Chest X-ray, PA view. Patient: 68 years old, sex M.
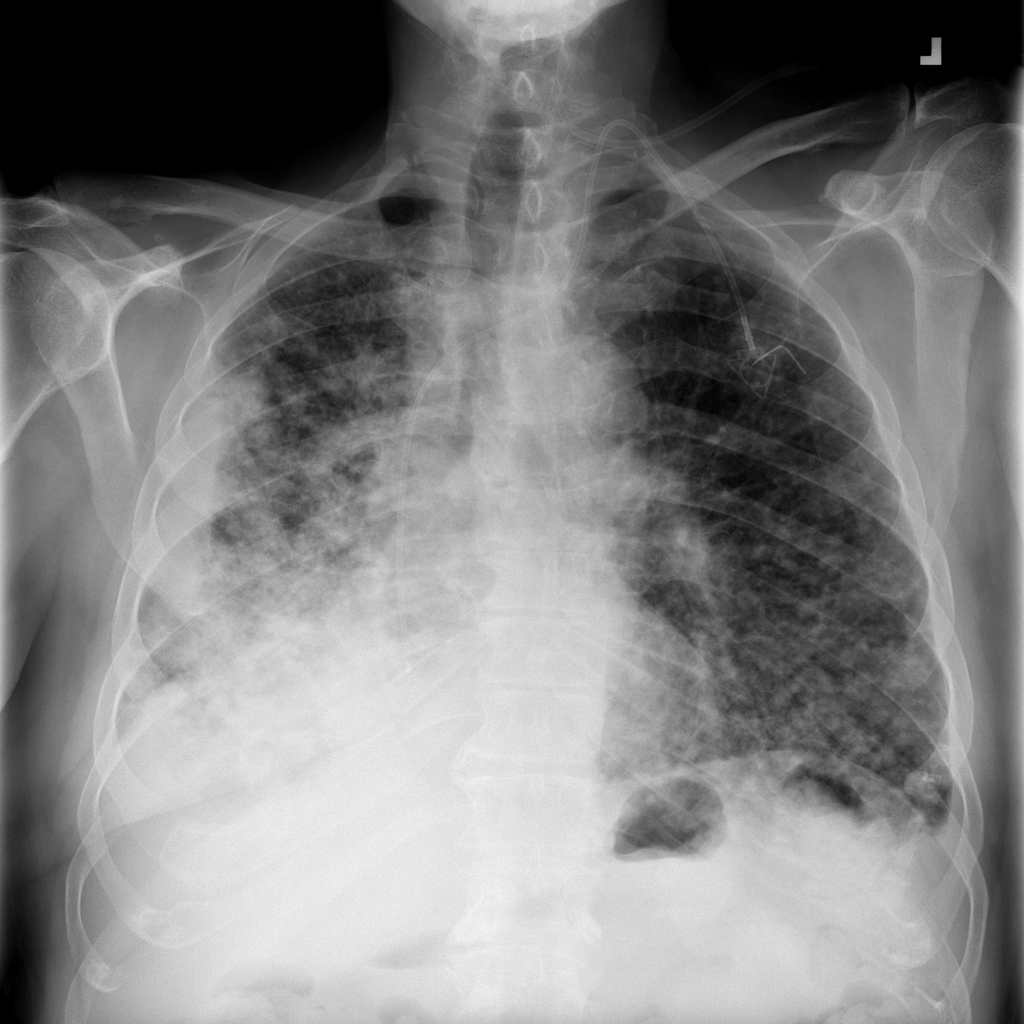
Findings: Mass